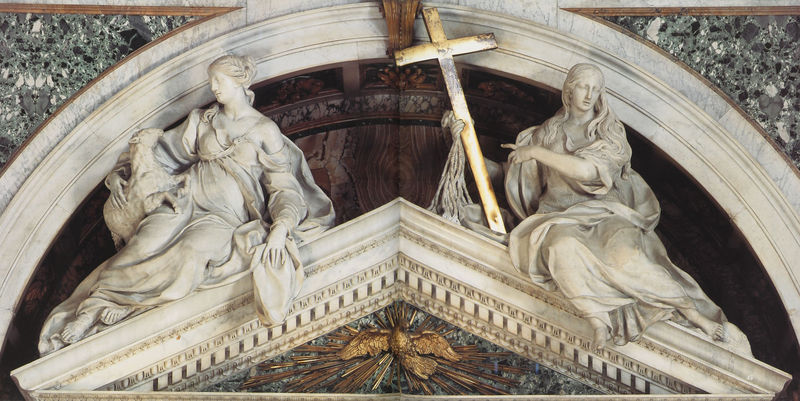
Titel: Tympanon des Hauptaltars
Künstler: Bartolomeo Pincellotti
Standort: Rom, S. Giovanni in Laterano (EU - I - Latium)
Schlagwörter: fuß, gott, kopf, umhang, weiß, frauen, braun, frau, kleid, marmor, schwarz, dach, barock, falten, gesicht, taube, bild, kirche, gold, haare, decke, bogen, giebel, faden, zeigen, foto, fotografie, eingang, lamm, schaf, kreuz, dom, strahlen, seil, altar, kathedrale, schein, heilige, maria, schäferin, verzierungen, potral, dreifaltigkeit, hl, schtrahlen, kleuz